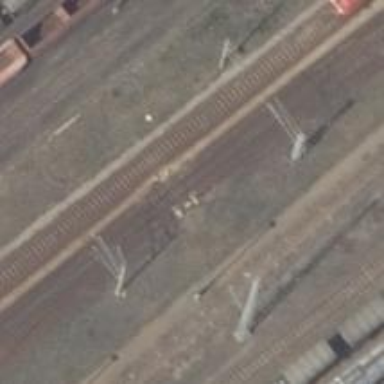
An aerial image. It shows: Railway switch.